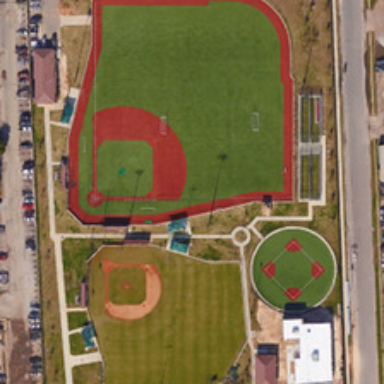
Some square buildings and parking lot are built surrounding the baseball field .